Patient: sex F, age 58
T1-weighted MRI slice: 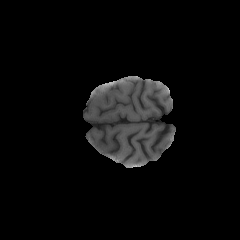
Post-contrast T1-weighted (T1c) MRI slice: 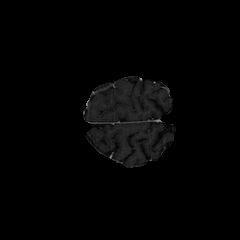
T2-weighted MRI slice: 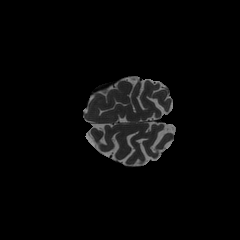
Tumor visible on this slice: yes
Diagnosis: Glioblastoma, IDH-wildtype
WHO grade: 4